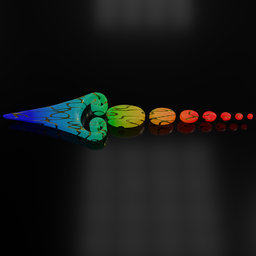
Label: decoration